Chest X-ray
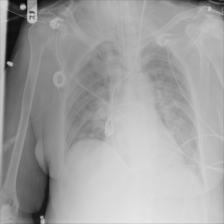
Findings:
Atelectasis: negative
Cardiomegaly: negative
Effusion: negative
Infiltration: positive
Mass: negative
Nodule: negative
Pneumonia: negative
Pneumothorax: negative
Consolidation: negative
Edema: negative
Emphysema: negative
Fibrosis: negative
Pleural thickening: negative
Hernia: negative